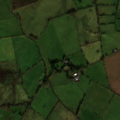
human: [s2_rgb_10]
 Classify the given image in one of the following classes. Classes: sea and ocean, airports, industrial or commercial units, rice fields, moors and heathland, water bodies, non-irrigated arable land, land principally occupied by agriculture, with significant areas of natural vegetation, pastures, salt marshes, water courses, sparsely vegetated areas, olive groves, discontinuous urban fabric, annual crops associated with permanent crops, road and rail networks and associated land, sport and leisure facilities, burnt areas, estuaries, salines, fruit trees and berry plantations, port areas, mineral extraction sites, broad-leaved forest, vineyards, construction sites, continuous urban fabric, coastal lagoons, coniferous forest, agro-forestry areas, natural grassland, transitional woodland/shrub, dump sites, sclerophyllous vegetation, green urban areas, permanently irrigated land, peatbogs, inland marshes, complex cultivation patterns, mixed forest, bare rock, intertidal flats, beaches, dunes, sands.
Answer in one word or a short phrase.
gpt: non-irrigated arable land, pastures, peatbogs